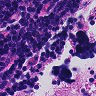
Metastatic tissue present: no